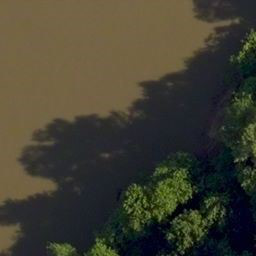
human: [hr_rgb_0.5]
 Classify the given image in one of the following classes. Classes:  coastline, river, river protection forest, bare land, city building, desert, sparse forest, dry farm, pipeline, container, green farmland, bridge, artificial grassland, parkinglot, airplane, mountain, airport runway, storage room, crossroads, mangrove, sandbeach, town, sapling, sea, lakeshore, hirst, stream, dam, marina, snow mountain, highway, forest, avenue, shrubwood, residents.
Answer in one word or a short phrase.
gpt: river protection forest